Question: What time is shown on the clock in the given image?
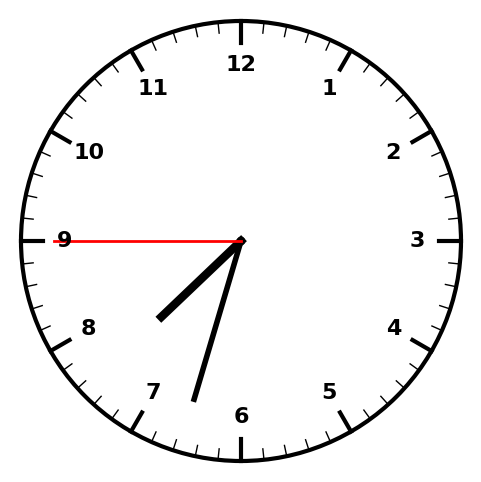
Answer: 07:32:45